Question: I was looking at Direct Single Register Addressing in Atmel AVR instruction set. In Page# 3 of instruction Set manual, it is written that Direct Single Register Addressing instruction contains Rd in bits 0 to 4 and opcode in rest of the 12 bits. In such case where is the immediate value of 8 bits located? The figure 1 in the manual does not indicate the immediate value.
Ex: LDI R18,0xff : In this instruction, if 5 bits are register address and 11 bits are Opcode, there is no immediate data!
Or is Opcode is of 4 bits and rest are all for data?

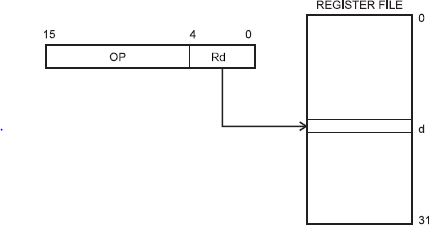
Answer: The diagram you copied is only the of the single register addressing. You should scroll down to the concrete instructions to see how the operands are encoded.
For example, LDI (Page 89 in <URL> uses a 4-bit opcode, 4 bits of the immediate value, then 4 bits for selecting the register, then the other 4 bits.